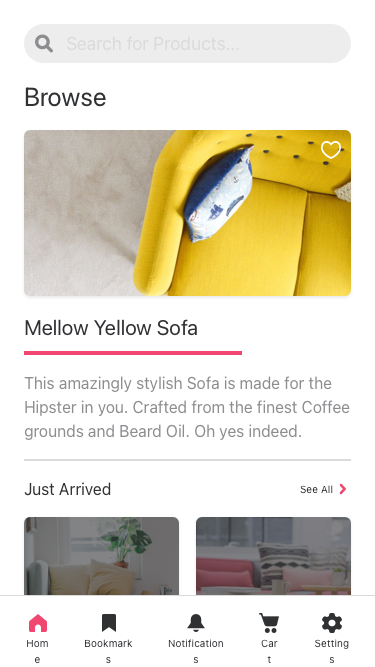
Text in this UI design:
Settings
Cart
Notifications
Bookmarks
Home
See All
Just Arrived
This amazingly stylish Sofa is made for the Hipster in you. Crafted from the finest Coffee grounds and Beard Oil. Oh yes indeed.
Mellow Yellow Sofa
Browse